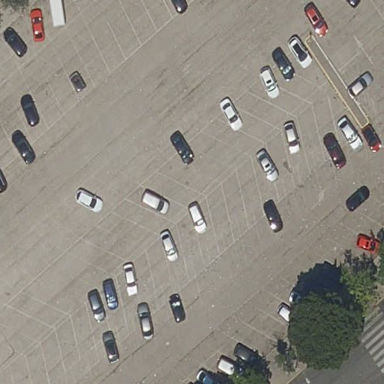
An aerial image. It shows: Road serving as parking aisle.